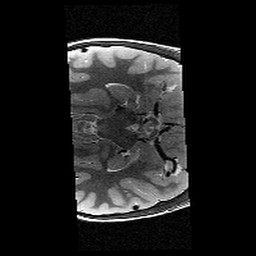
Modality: T2w
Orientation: axial
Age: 9
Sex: male
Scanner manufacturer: siemens
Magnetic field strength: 3 T
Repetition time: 9.23 s
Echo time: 0.067 s